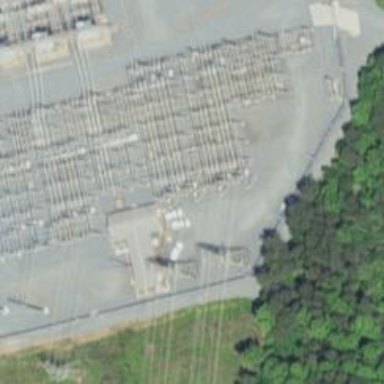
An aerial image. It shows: Switch used for power control.